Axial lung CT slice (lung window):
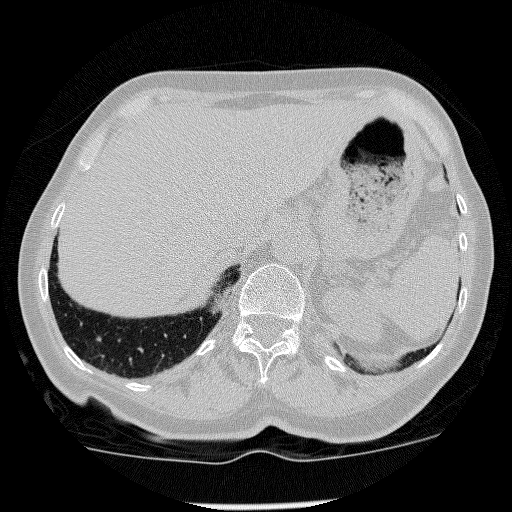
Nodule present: no